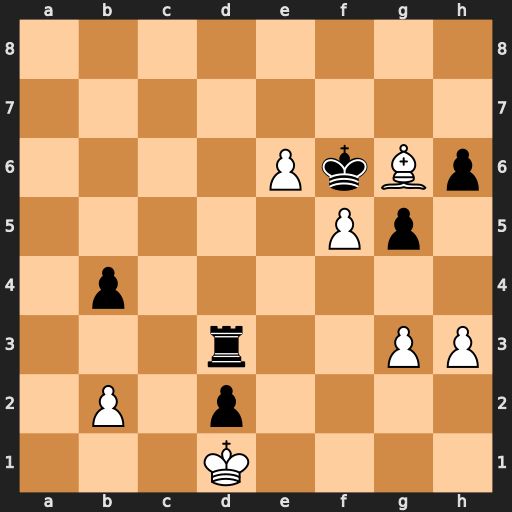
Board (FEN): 8/8/4PkBp/5Pp1/1p6/3r2PP/1P1p4/3K4
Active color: w
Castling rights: -
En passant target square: -
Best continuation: e7 Kxe7 f6+ Ke6 Bxd3